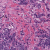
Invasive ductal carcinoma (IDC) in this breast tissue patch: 1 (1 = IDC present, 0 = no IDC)